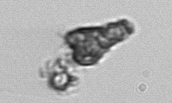
Label: Syracosphaera_pulchra